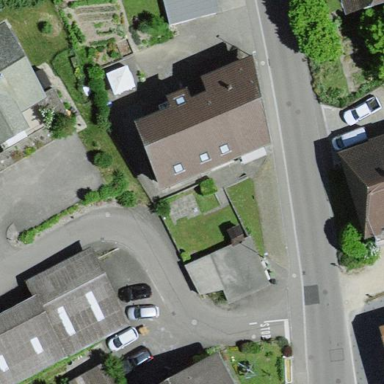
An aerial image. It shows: Residential building.